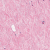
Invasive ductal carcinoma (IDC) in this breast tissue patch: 0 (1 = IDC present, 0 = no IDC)